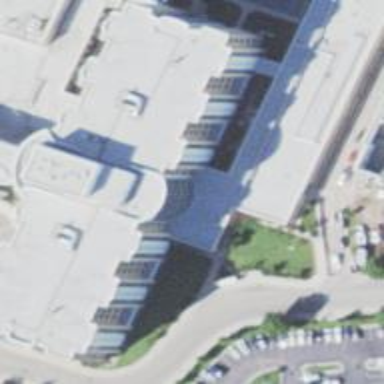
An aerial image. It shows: Hospital building serving as healthcare amenity.